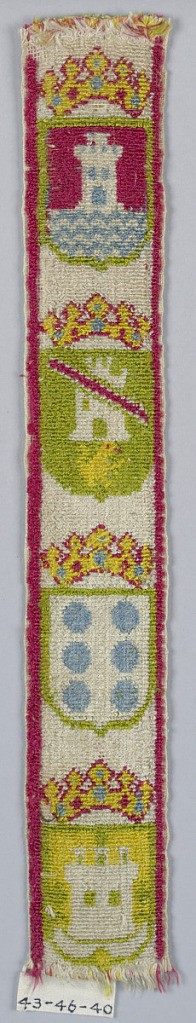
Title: Trimming
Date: early 19th century
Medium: White and colored silks in uncut velvet weave.
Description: Four shields in color, each showing  different arms and each one crowned, on a white ground.